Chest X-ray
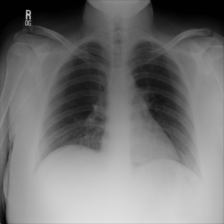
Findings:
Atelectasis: negative
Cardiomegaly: negative
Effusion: negative
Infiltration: negative
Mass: negative
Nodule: negative
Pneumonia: negative
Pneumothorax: negative
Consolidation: negative
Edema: negative
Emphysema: negative
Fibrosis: negative
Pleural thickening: negative
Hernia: negative